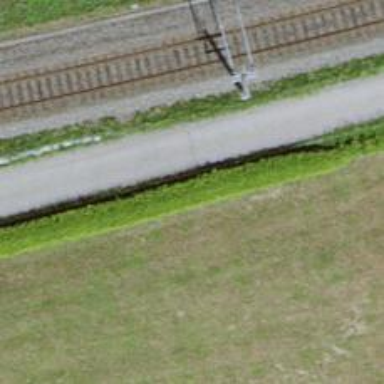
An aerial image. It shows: Hedge barrier.